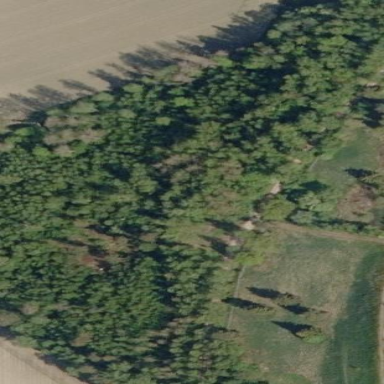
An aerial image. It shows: Mixed woodland with variety of leaf types and cycles.